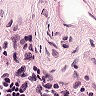
Metastatic tissue present: no